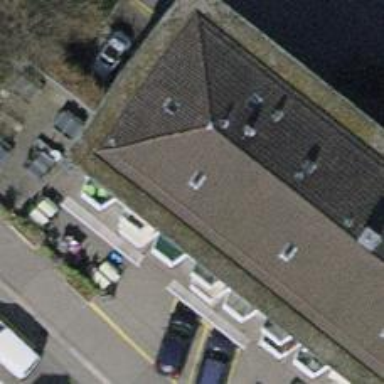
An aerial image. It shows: Café.